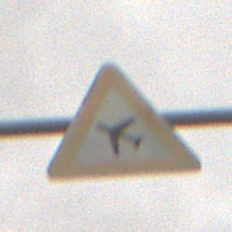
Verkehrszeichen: FlugbetriebRechts
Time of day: Midday
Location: Outdoor (Nature)
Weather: Overcast
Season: NotSpecified
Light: Natural